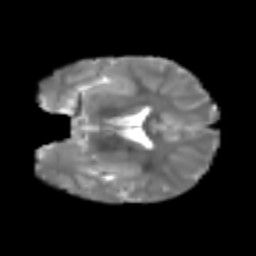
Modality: T2w
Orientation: coronal
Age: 6
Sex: male
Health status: healthy